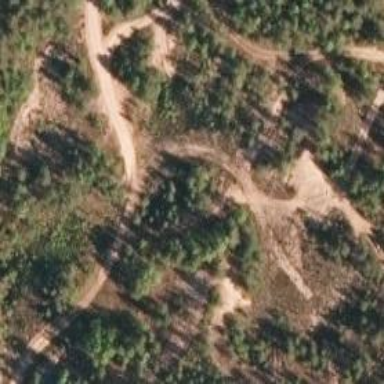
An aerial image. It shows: Track with very rough surface.